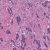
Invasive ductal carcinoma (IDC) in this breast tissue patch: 1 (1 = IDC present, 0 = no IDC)